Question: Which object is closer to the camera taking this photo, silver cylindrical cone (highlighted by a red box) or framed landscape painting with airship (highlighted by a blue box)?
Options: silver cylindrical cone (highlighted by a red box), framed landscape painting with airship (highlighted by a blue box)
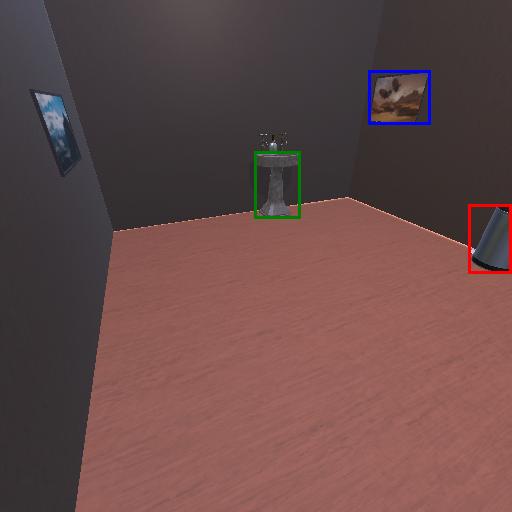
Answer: silver cylindrical cone (highlighted by a red box)